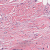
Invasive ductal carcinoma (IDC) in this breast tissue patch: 0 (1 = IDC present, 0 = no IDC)